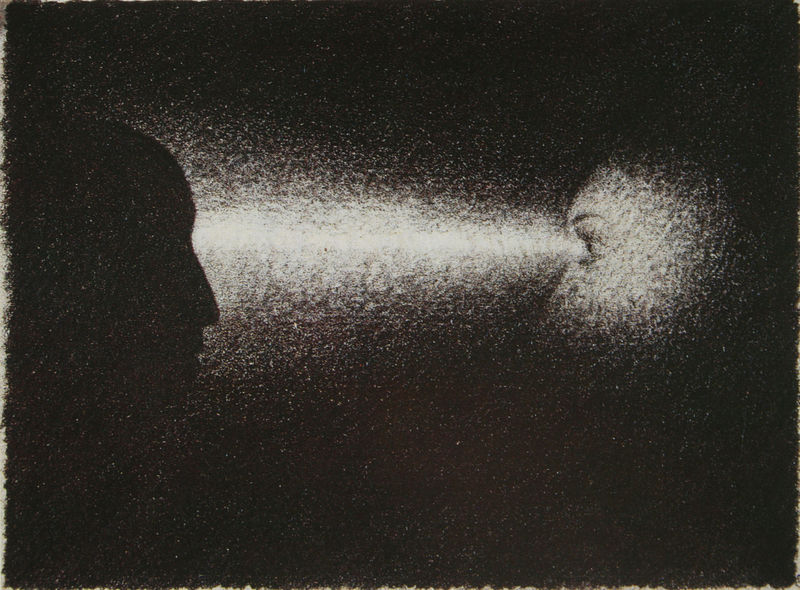
Titel: Was Du siehst, bist Du selbst
Künstler: Markus Raetz
Institution: Im Besitz des Künstlers
Schlagwörter: gemälde, kopf, schatten, weiß, grau, köpfe, licht, mund, nase, profil, schwarz, stirn, blick, profile, augen, blicke, rahmen, auge, grafik, graphik, silhouette, nasen, wimpern, acryl, radierung, schwarzweiß, strahl, aquatinta, pupille, braue, diffus, erleuchtung, diffusiert, orofile